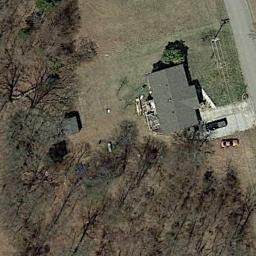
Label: sparse_residential